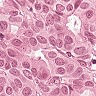
Metastatic tissue present: yes